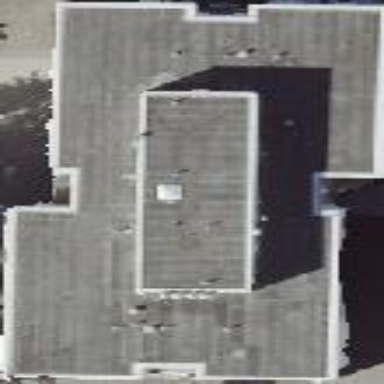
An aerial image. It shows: Apartment building with flat roof.